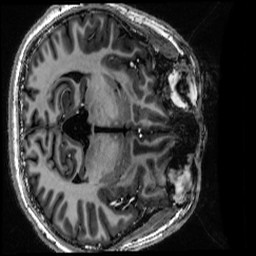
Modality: MP2RAGE
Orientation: axial
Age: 20
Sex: male
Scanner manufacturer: siemens
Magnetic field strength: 6.98 T
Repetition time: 6 s
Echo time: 0.00283 s